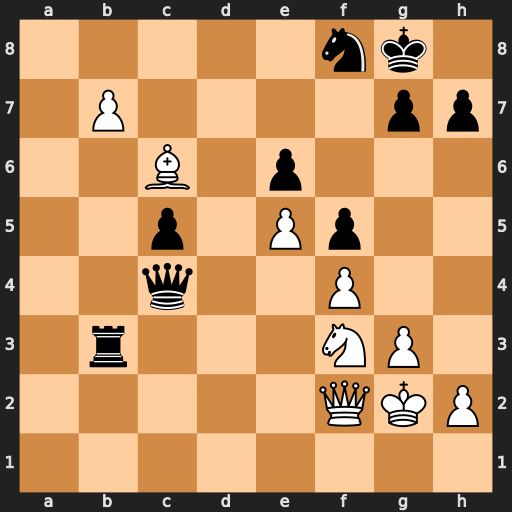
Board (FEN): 5nk1/1P4pp/2B1p3/2p1Pp2/2q2P2/1r3NP1/5QKP/8
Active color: w
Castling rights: -
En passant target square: -
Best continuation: Nd2 Qa6 Nxb3 Qxc6+ Qf3